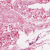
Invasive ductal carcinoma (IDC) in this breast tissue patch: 0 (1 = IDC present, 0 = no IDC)